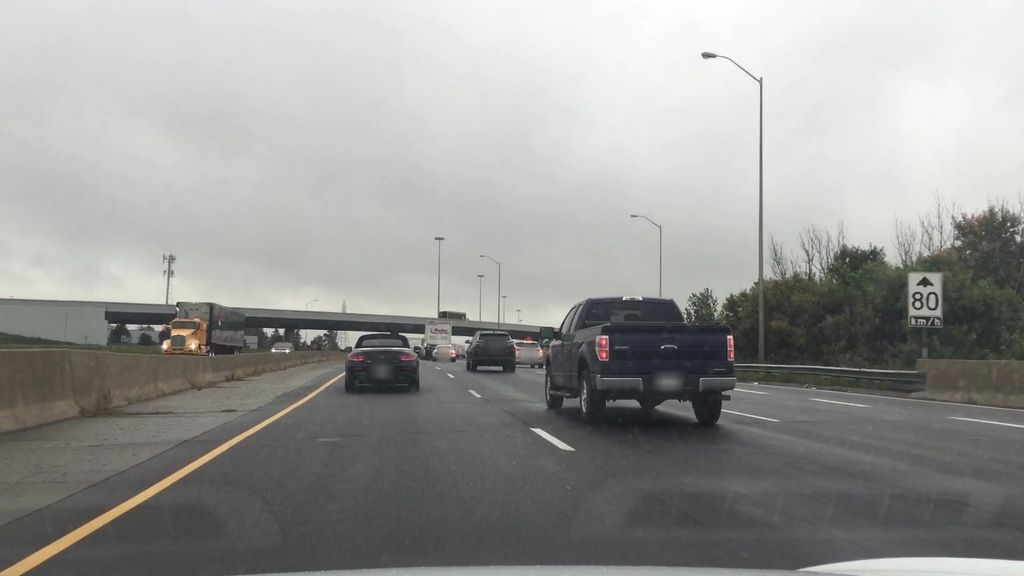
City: kitchener-waterloo